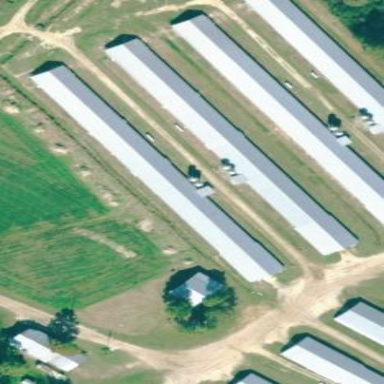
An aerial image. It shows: Farm auxiliary building.